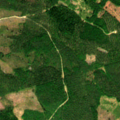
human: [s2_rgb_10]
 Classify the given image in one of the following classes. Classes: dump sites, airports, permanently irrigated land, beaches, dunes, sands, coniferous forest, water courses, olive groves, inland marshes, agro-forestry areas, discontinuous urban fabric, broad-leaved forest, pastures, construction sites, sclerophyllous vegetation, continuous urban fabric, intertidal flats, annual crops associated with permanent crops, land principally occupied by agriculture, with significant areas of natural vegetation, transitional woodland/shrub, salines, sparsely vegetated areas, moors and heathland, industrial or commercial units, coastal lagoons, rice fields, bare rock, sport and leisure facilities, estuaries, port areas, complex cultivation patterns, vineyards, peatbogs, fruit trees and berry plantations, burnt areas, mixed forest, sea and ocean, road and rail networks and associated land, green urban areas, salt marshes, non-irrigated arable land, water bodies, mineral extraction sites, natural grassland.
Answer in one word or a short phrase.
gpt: coniferous forest, mixed forest, transitional woodland/shrub